Aerial crown-view tile of a tropical tree (Barro Colorado Island, Panama), acquired 20240611:
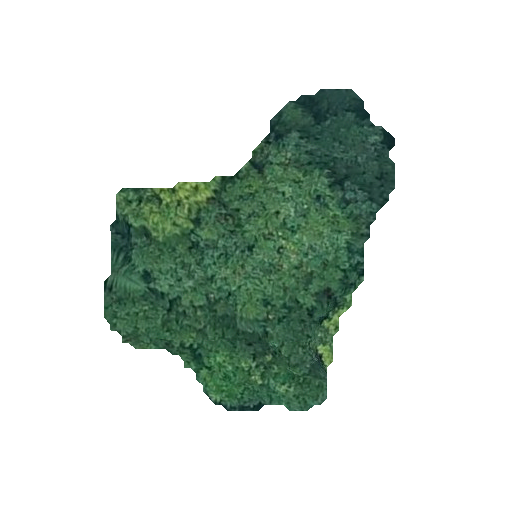
Species: Pouteria stipitata
GBIF accepted scientific name: Pouteria stipitata
Crown area: 92.451 m²